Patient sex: M
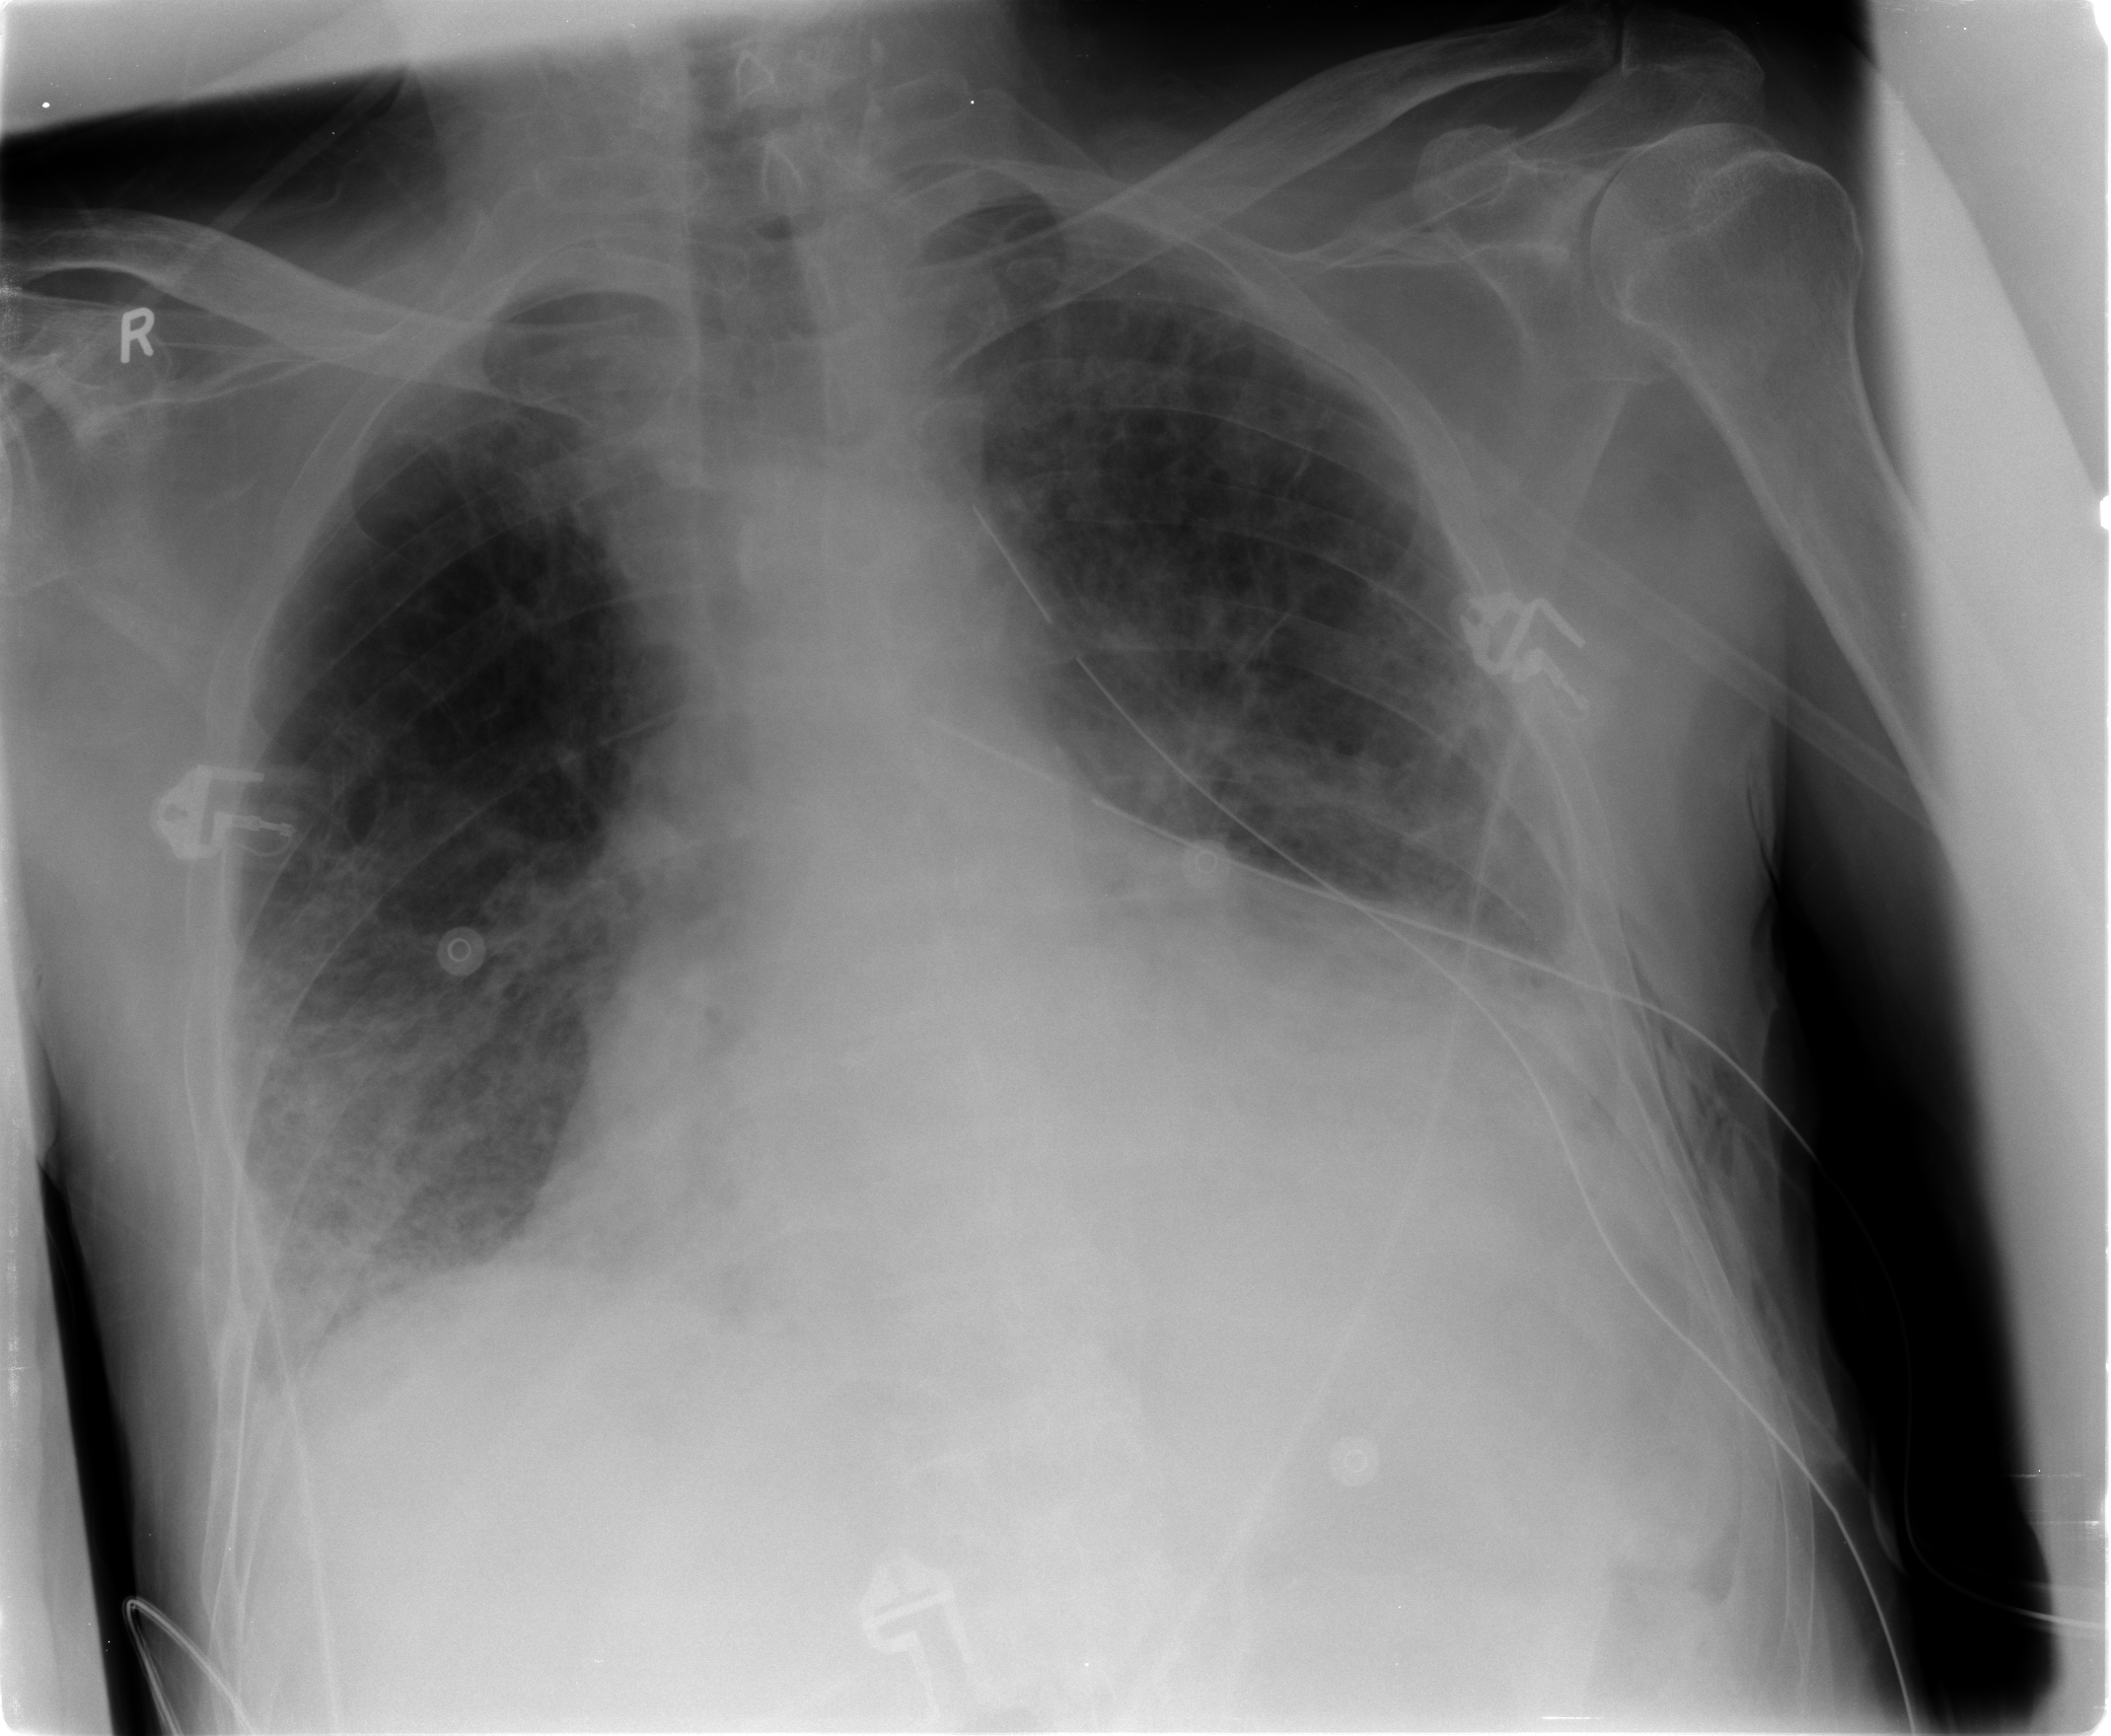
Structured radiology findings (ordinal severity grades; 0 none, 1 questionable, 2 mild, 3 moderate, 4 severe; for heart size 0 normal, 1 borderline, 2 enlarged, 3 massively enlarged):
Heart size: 2
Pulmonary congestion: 1
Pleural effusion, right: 1
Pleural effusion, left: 2
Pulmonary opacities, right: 0
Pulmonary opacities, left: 2
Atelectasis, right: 1
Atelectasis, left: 2